Question: I once had this working but now the DDMS networks tab is completely empty. I tried 3 different devices (one even rooted), they have an ADB connection, everything else works. No luck.
What could I be missing?

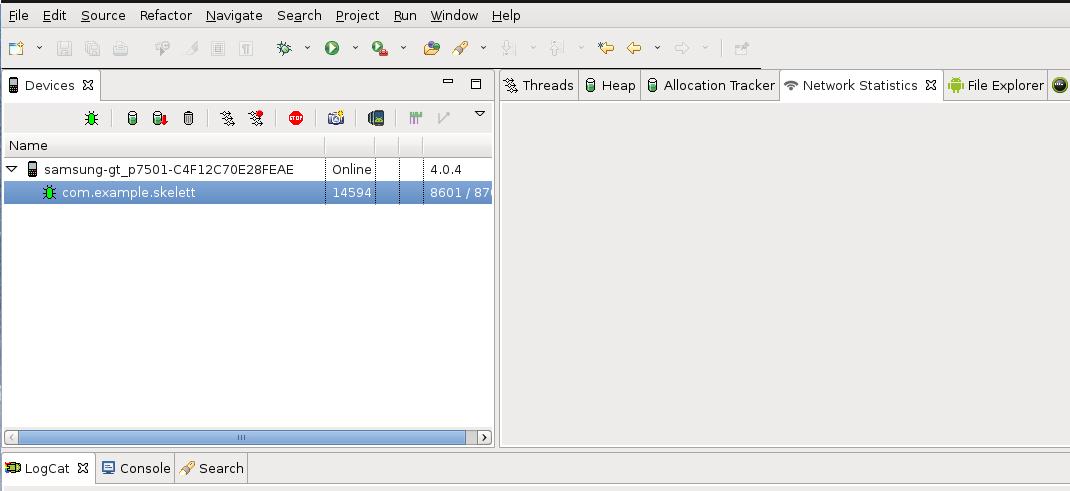
Answer: Seems like a problem in SDK tools revision 22,
Download the <URL>
> Fixed a problem with DDMS monitor not opening heap and network statistics views due to a class not found exception. (Issue 55394)